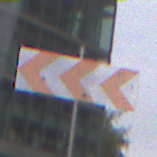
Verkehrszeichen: RichtungstafelnInKurvenGrossRechts
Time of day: MorningAfternoon
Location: Outdoor (Urban)
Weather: Overcast
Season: NotSpecified
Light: Natural